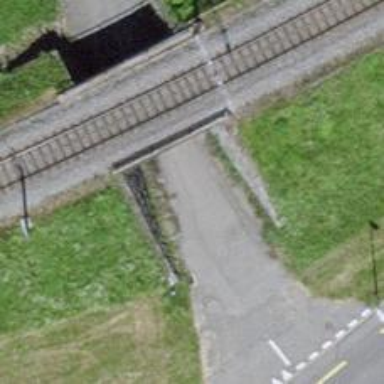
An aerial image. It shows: Residential road passing through tunnel.